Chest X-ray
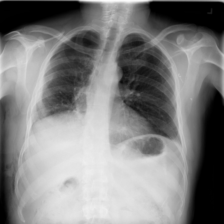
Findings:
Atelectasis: negative
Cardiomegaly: negative
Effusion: negative
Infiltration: negative
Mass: negative
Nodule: negative
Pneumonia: negative
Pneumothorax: positive
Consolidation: negative
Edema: negative
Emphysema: positive
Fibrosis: negative
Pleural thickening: negative
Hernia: negative